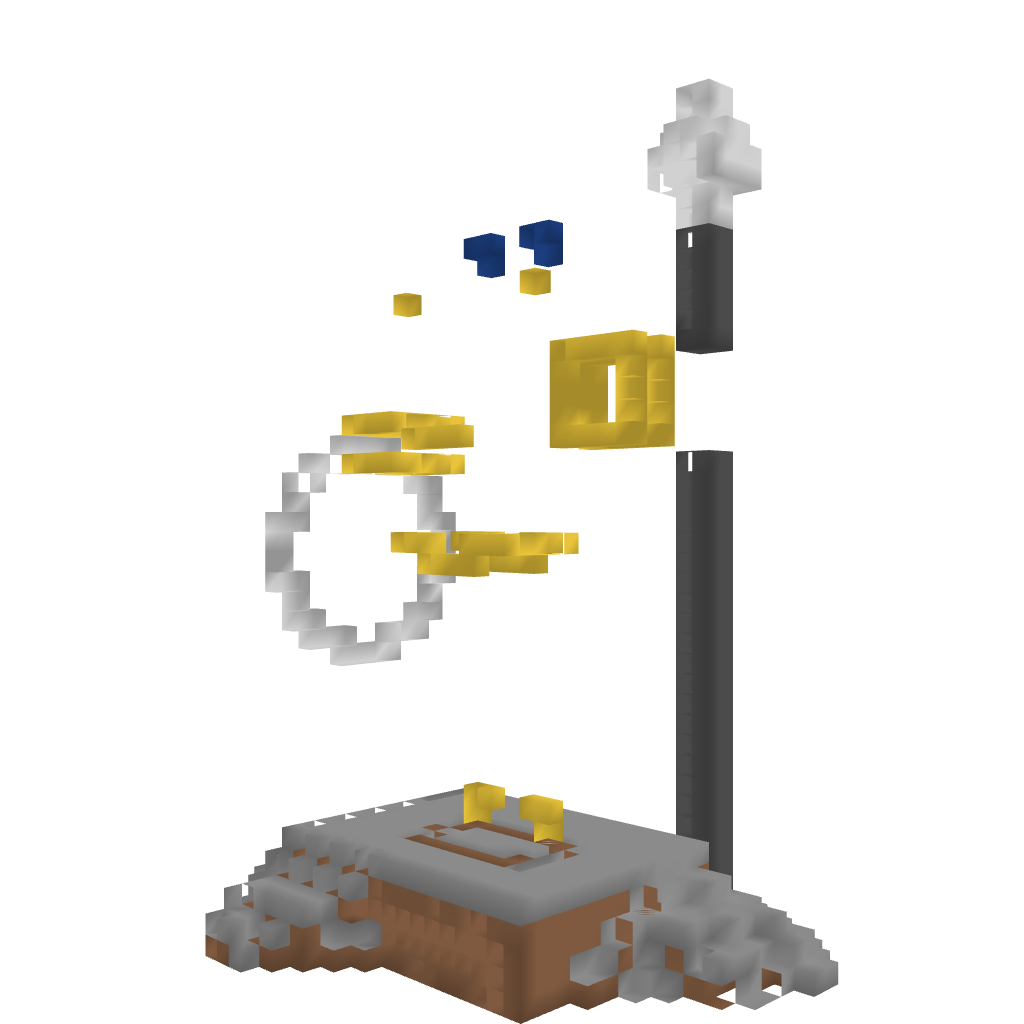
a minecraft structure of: Statue of the Oracle of Apollo